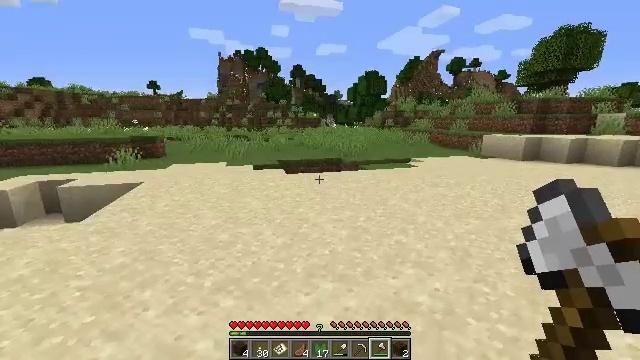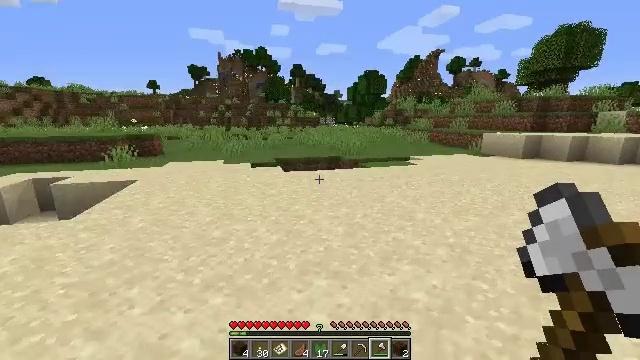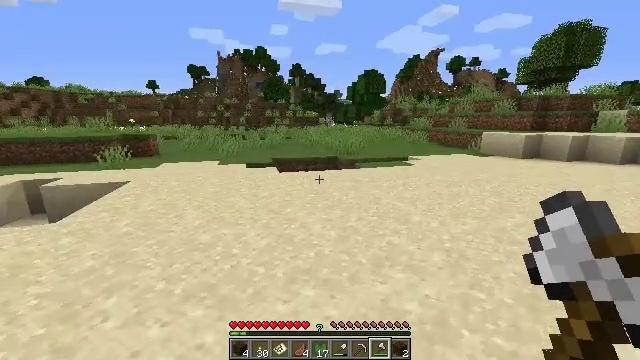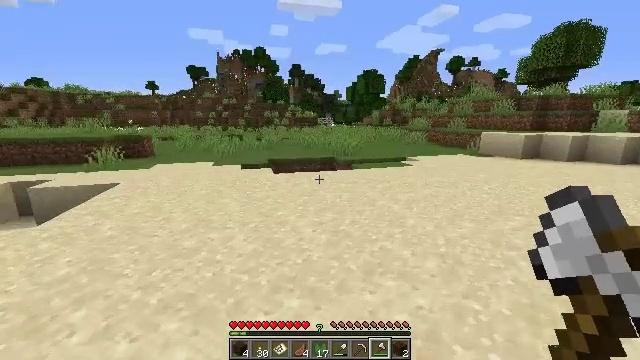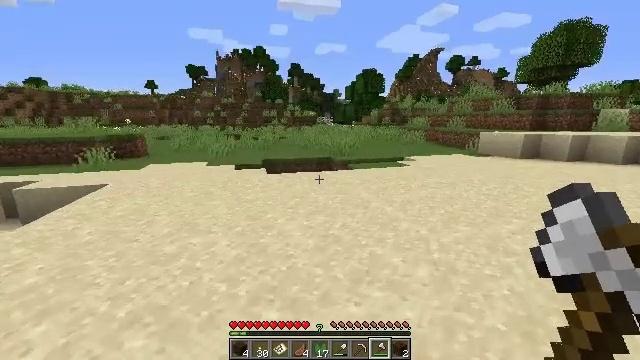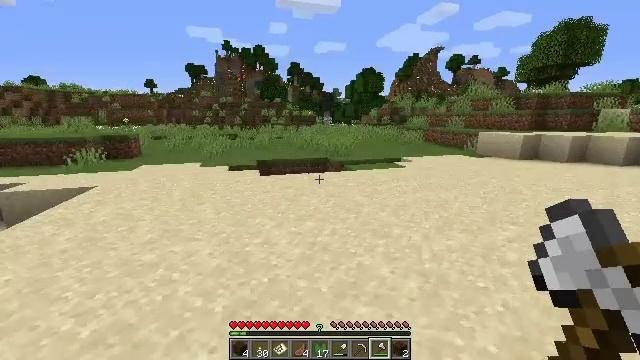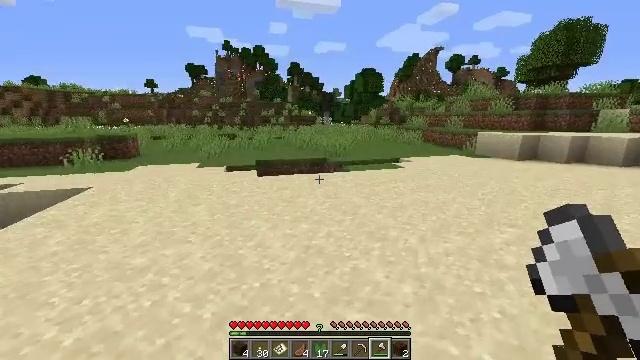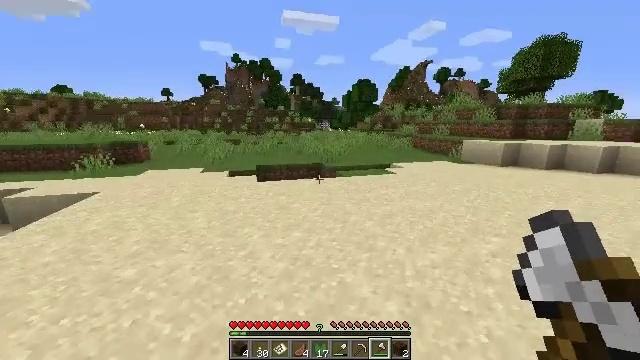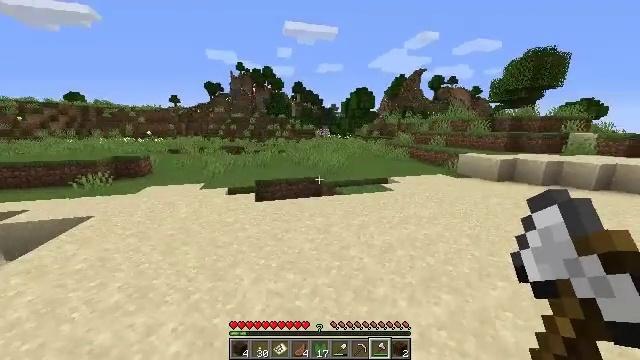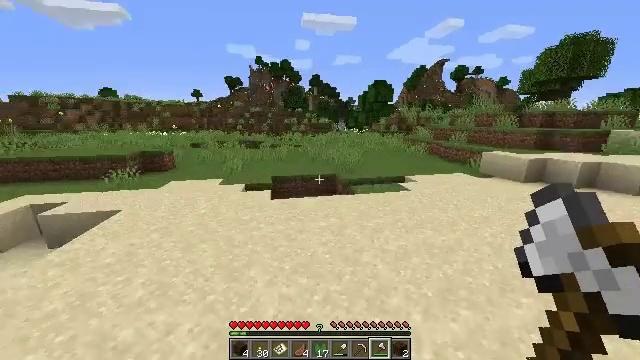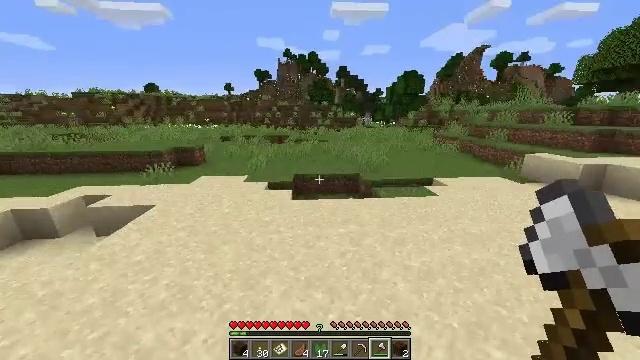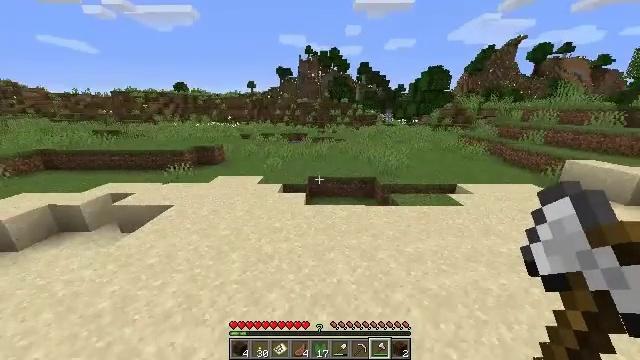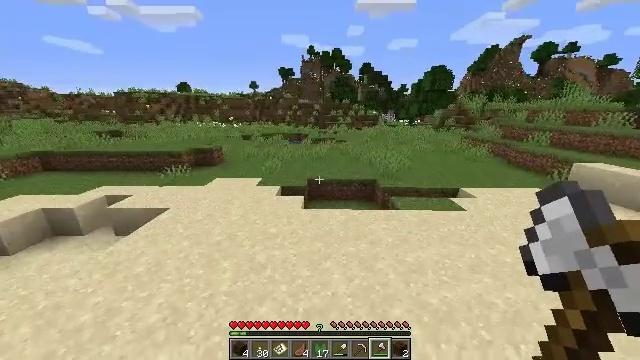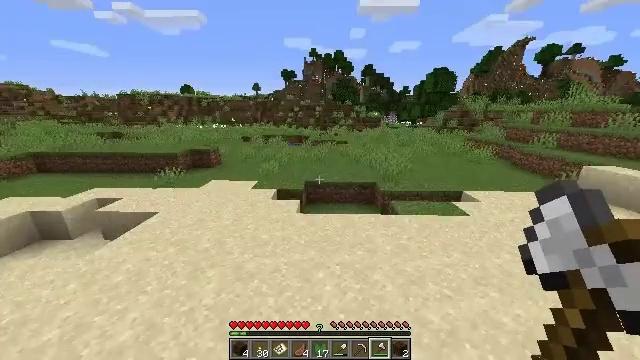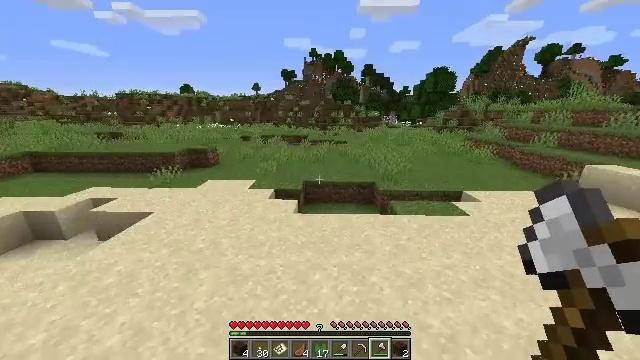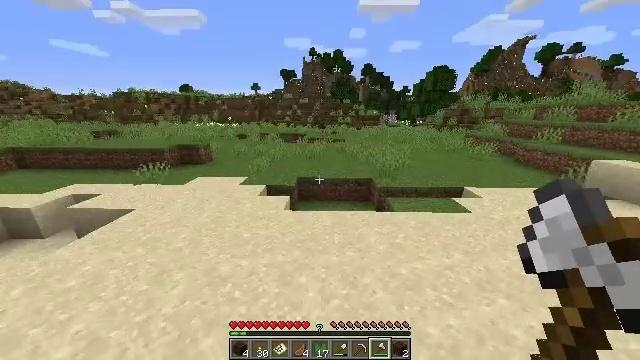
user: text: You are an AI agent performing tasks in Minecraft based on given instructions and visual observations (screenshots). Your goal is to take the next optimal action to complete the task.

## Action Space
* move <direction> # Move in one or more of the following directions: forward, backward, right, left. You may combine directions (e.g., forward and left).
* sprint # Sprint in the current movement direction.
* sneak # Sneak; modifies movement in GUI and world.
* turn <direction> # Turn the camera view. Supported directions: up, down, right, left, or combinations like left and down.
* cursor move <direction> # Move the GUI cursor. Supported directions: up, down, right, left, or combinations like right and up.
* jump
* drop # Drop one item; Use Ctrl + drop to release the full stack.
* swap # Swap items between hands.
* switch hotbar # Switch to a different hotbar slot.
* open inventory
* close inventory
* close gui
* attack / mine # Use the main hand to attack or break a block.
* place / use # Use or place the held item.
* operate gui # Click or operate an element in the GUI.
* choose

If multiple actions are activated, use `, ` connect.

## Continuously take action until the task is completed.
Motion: motion action
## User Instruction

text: Harvest sugar cane from the plant.
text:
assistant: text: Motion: move forward and move right
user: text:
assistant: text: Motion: move forward and move right
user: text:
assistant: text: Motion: move forward and move right
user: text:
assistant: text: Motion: move forward and move right
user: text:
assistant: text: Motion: move forward and move right, sprint
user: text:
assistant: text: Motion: move forward, sprint
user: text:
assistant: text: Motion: move forward, sprint, jump
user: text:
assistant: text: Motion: move forward, sprint, jump
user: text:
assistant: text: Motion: move forward and move right, turn left and down, jump
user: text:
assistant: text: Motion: move forward and move right, turn left and down, jump
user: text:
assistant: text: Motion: move forward and move right, turn left, jump
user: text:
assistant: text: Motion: move forward and move right, jump
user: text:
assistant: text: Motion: move forward and move right, jump
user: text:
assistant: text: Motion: move forward and move right, jump
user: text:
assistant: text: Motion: move forward and move right, jump
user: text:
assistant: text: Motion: move forward and move right, jump
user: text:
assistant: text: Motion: move forward and move right, turn right, jump
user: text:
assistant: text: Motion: move forward and move right, turn right and up, jump
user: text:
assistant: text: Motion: move forward and move right, turn right and up, jump
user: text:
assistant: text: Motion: move forward and move right, turn right, jump
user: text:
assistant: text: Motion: move forward and move right, jump
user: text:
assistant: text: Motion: move forward and move right, jump
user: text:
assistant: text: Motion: move forward and move right, turn right, jump
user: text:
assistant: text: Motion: move forward, turn right, jump
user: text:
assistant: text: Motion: move forward, turn right, jump
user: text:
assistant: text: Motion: move forward, jump
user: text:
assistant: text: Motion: move forward, jump
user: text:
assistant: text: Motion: move forward, jump
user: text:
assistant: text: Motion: move forward, jump
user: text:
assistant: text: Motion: move forward, turn right, jump